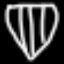
Label: diamond